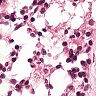
Metastatic tissue present: no